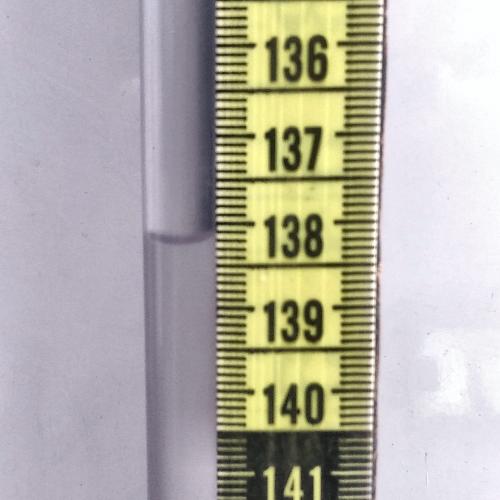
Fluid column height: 138.2 cm